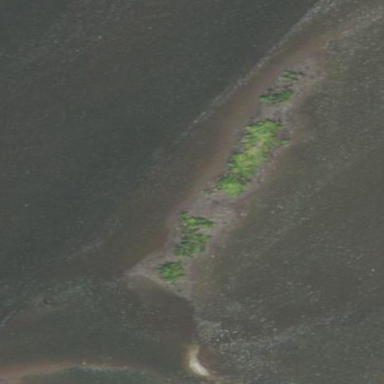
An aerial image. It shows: Image showing island.